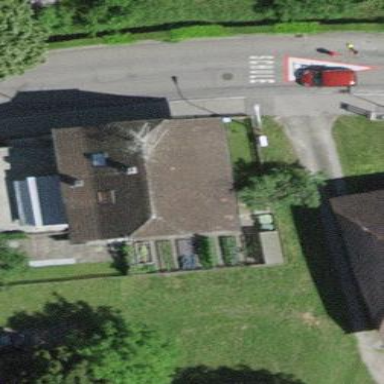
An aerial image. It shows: Residential building.